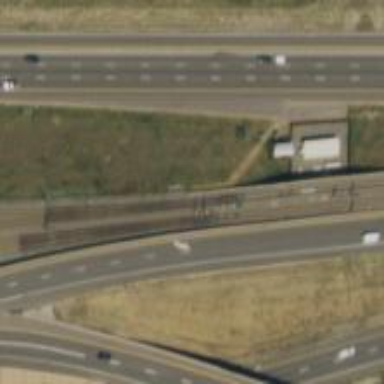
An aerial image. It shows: Asphalt motorway link.